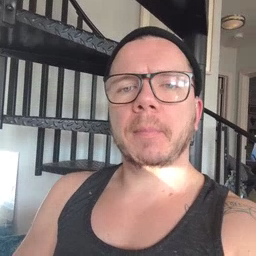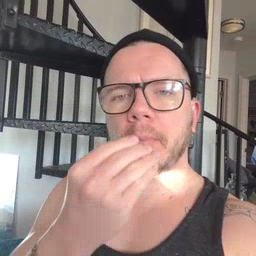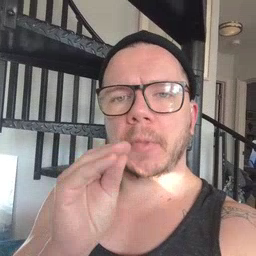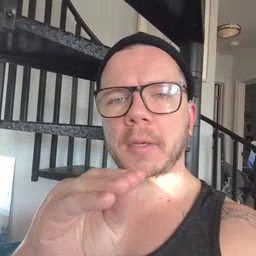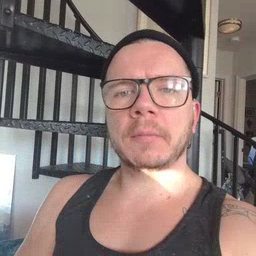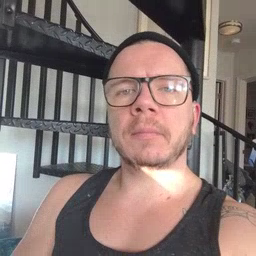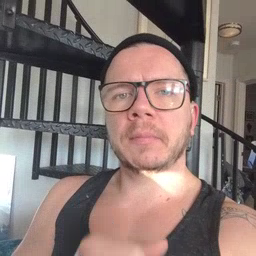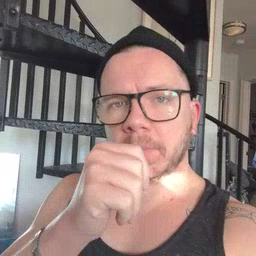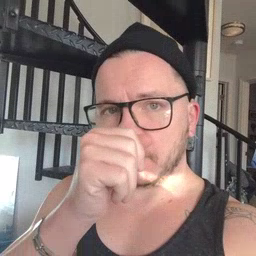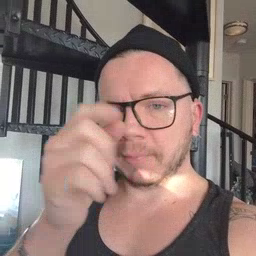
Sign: kiss